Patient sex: M
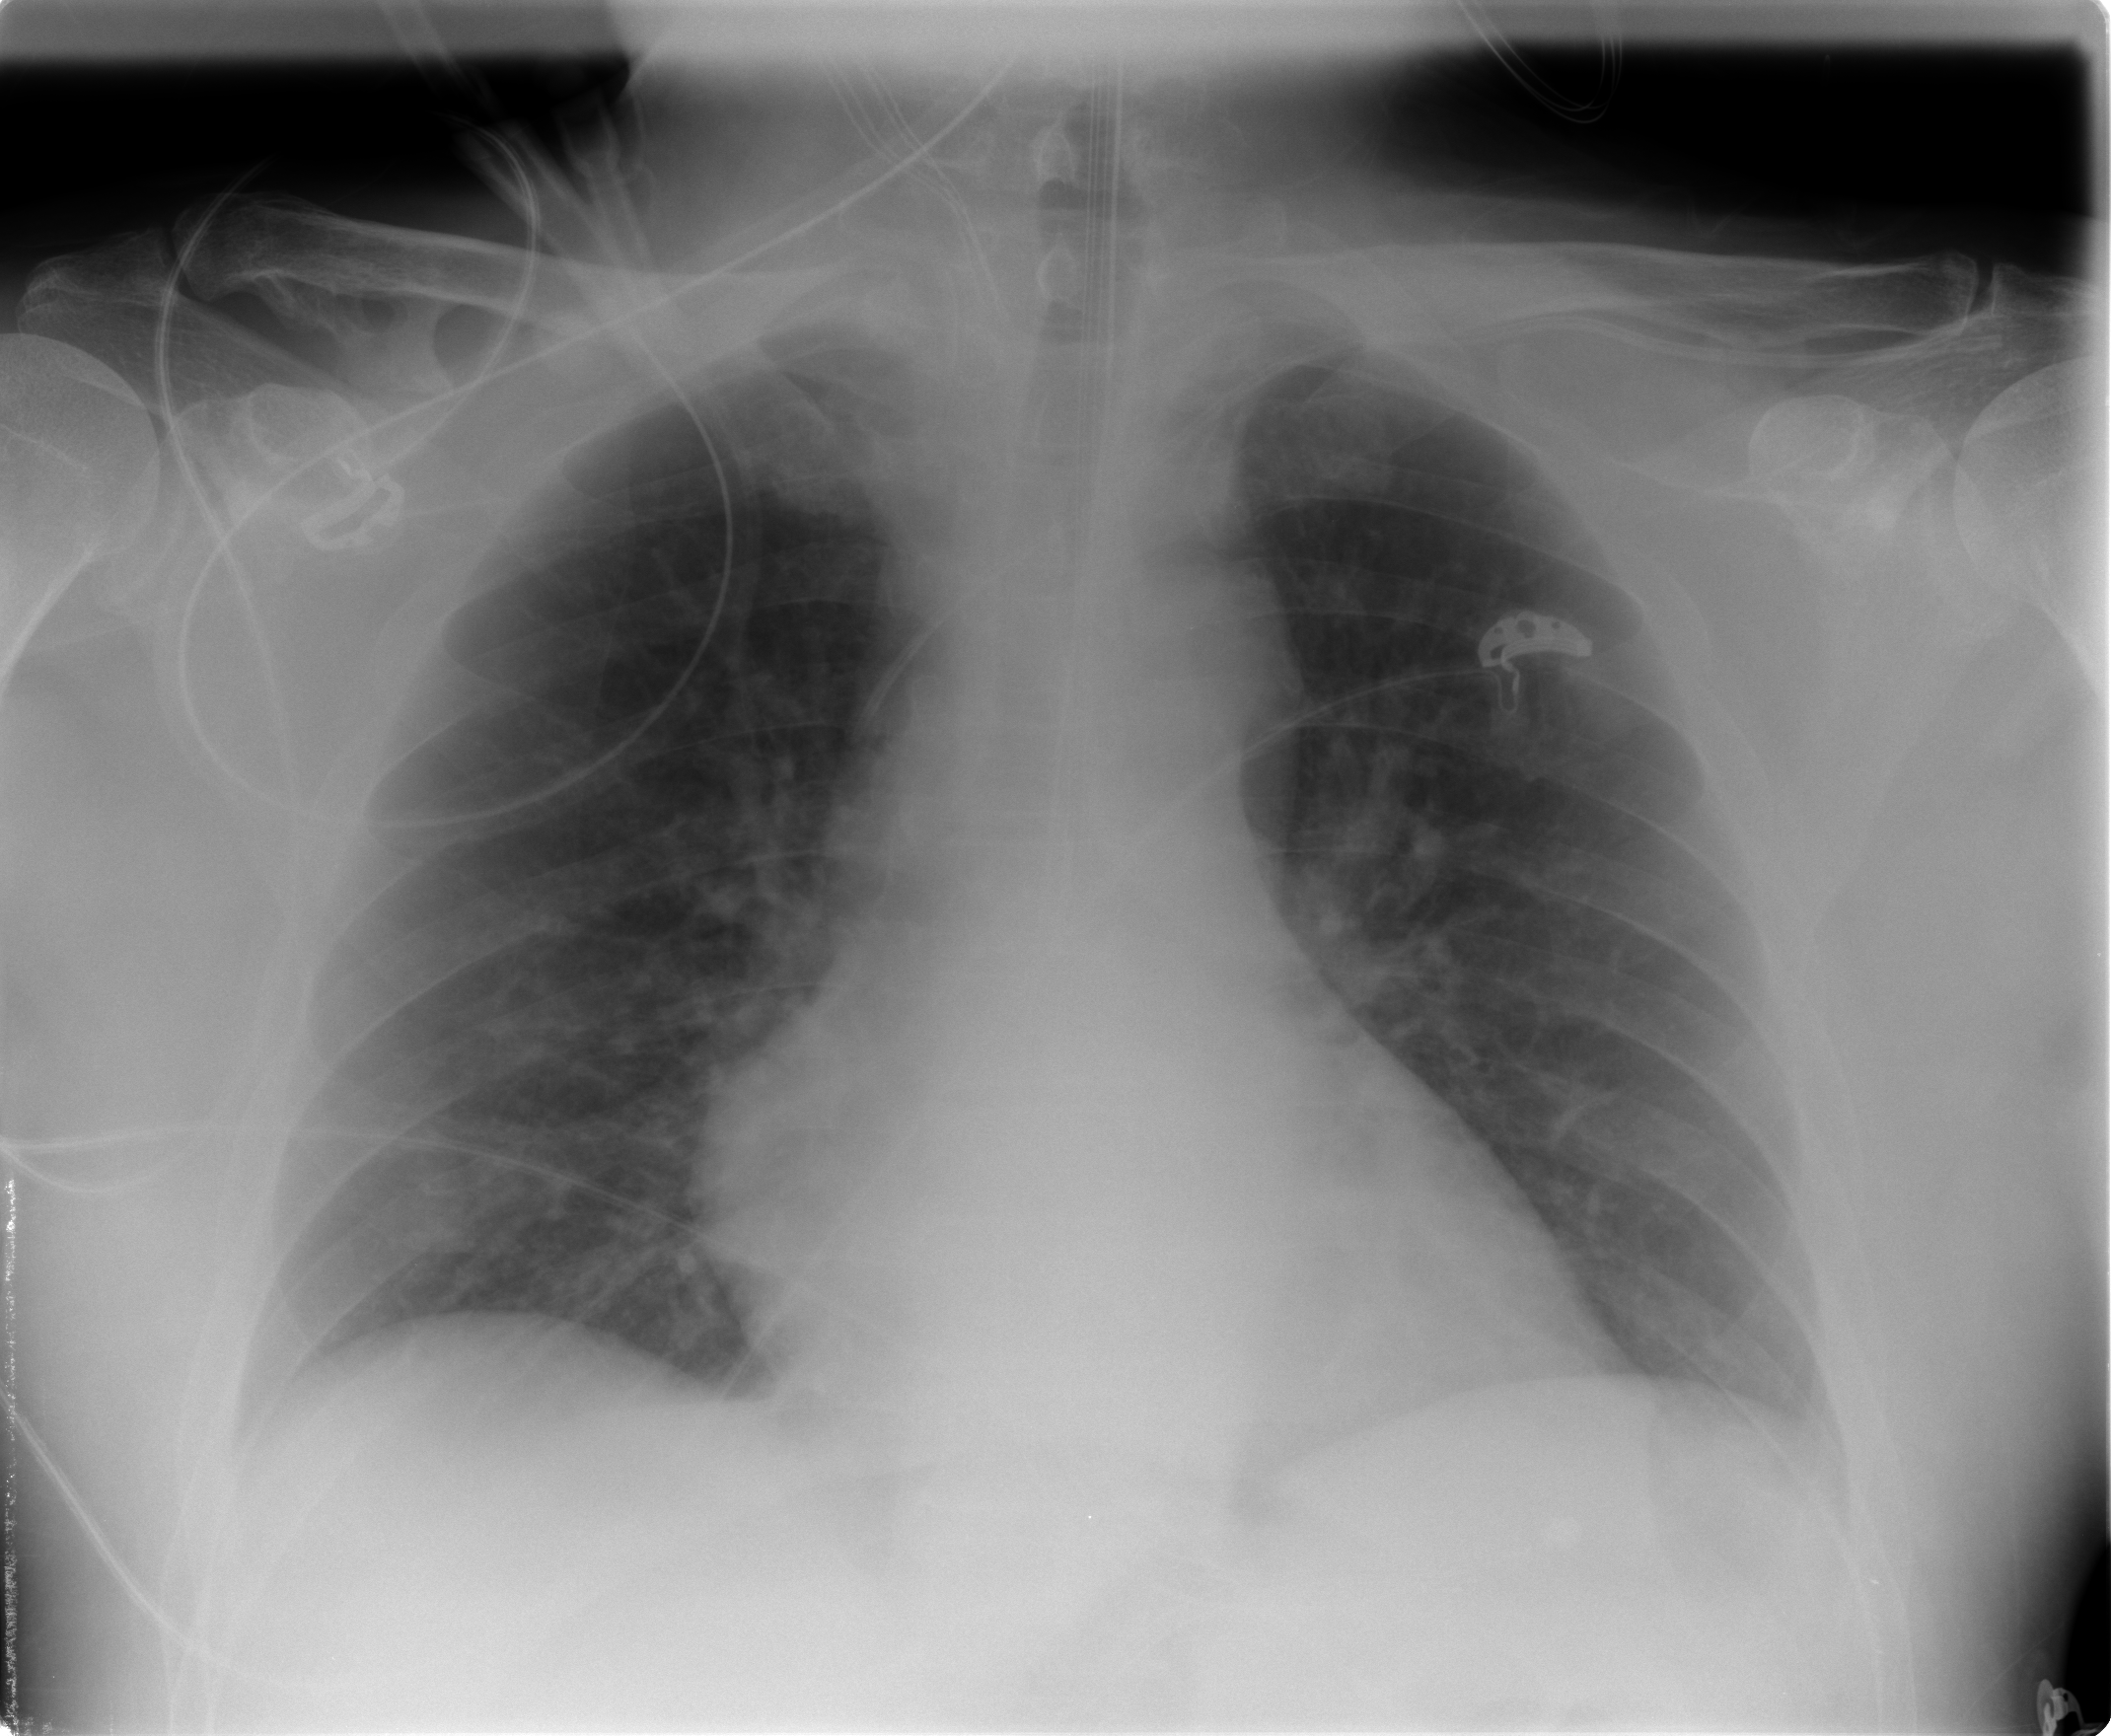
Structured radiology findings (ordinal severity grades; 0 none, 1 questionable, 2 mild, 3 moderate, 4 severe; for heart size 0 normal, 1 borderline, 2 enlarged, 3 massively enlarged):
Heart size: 0
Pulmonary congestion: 0
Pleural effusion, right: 0
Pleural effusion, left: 0
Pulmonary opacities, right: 0
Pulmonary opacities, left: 0
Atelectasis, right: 1
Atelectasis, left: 1